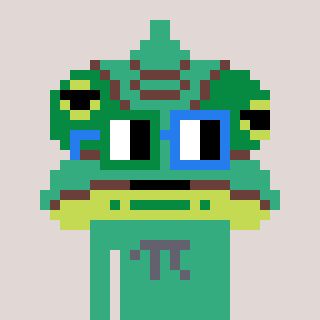
a pixel art character with square green and blue glasses, a chameleon-shaped head and a teal-colored body on a warm background